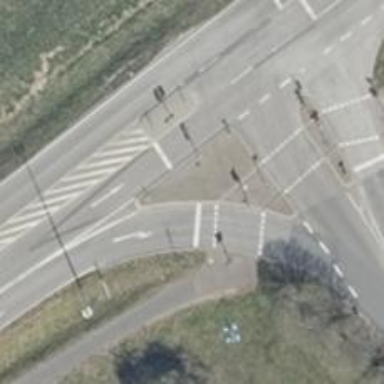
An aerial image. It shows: Road with traffic signals.